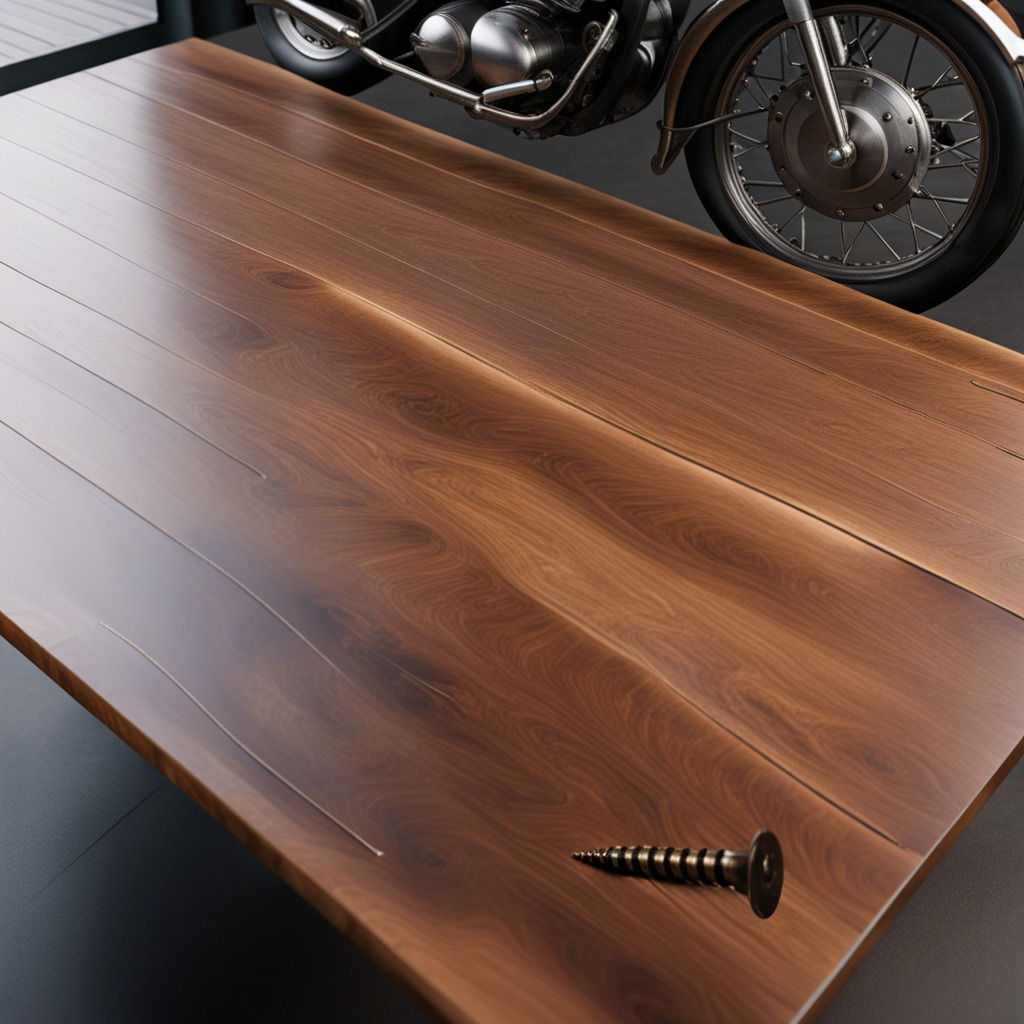
A metal screw is lying on an oil-spilled wooden table in a vintage motorcycle garage.